Interaction volume radius: 5 \u00c5
Interaction volume height: 20 \u00c5
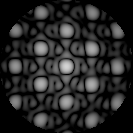
Disorder parameter: 0.0789